Interaction volume radius: 5 \u00c5
Interaction volume height: 30 \u00c5
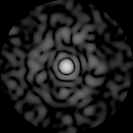
Disorder parameter: 0.8544